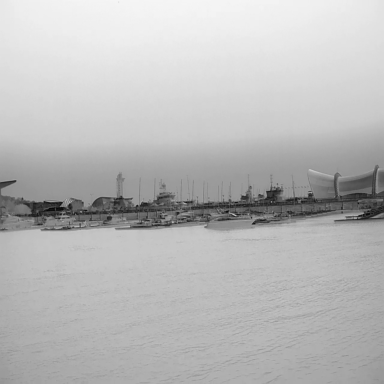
There are seven container_ships in the infrared image.